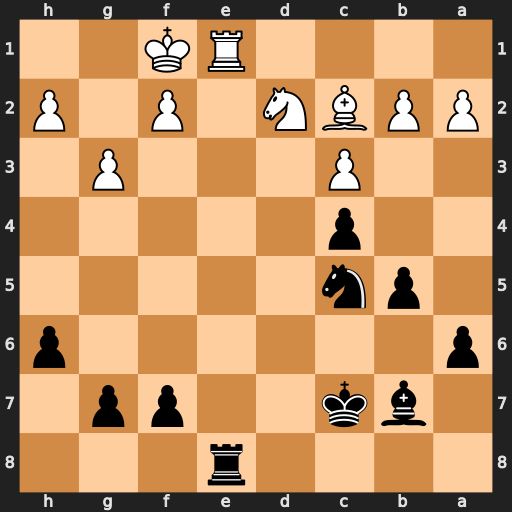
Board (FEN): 4r3/1bk2pp1/p6p/1pn5/2p5/2P3P1/PPBN1P1P/4RK2
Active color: b
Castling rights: -
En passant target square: -
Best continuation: Bg2+ Kxg2 Rxe1